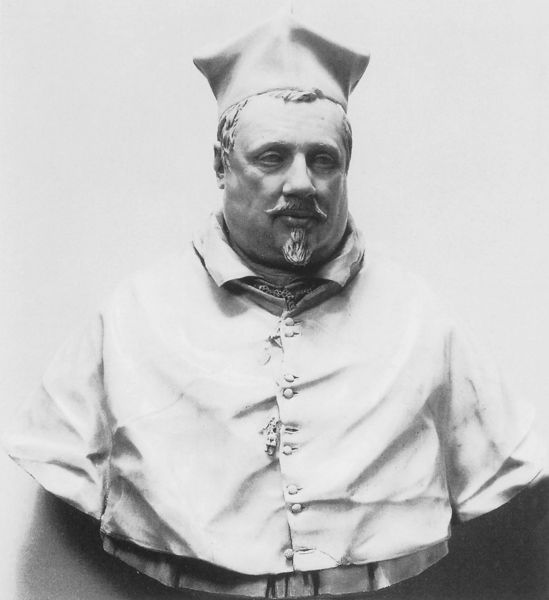
Titel: Büste des Kardinal Scipione Borghese
Künstler: Giuliano Finelli
Institution: New York, The Metropolitan Museum of  Art
Schlagwörter: mann, schatten, umhang, weiß, hut, marmor, mund, nase, ohr, bart, jacke, mütze, schnurrbart, augen, falten, kragen, herr, porträt, haare, mantel, lippen, dick, büste, knöpfe, kinnbart, schnauzer, foto, kardinal, spitzbart, cape, blaß, feist, korpulent, mozetta, pfaffenhut